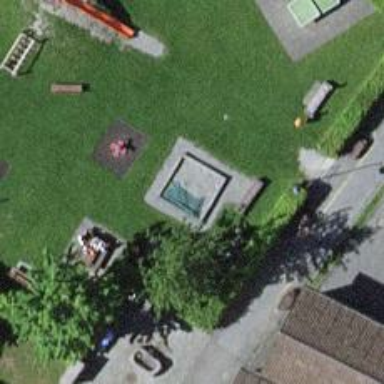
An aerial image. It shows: Sandpit at the playground.